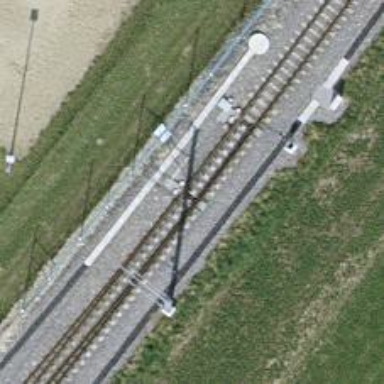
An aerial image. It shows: Railway switch.